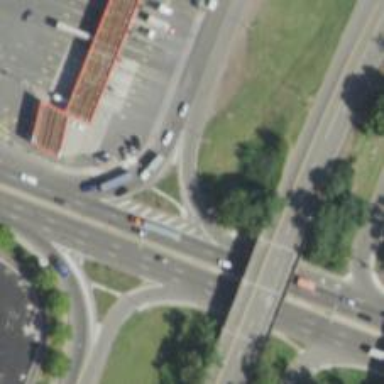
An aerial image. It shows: Trunk link highway.